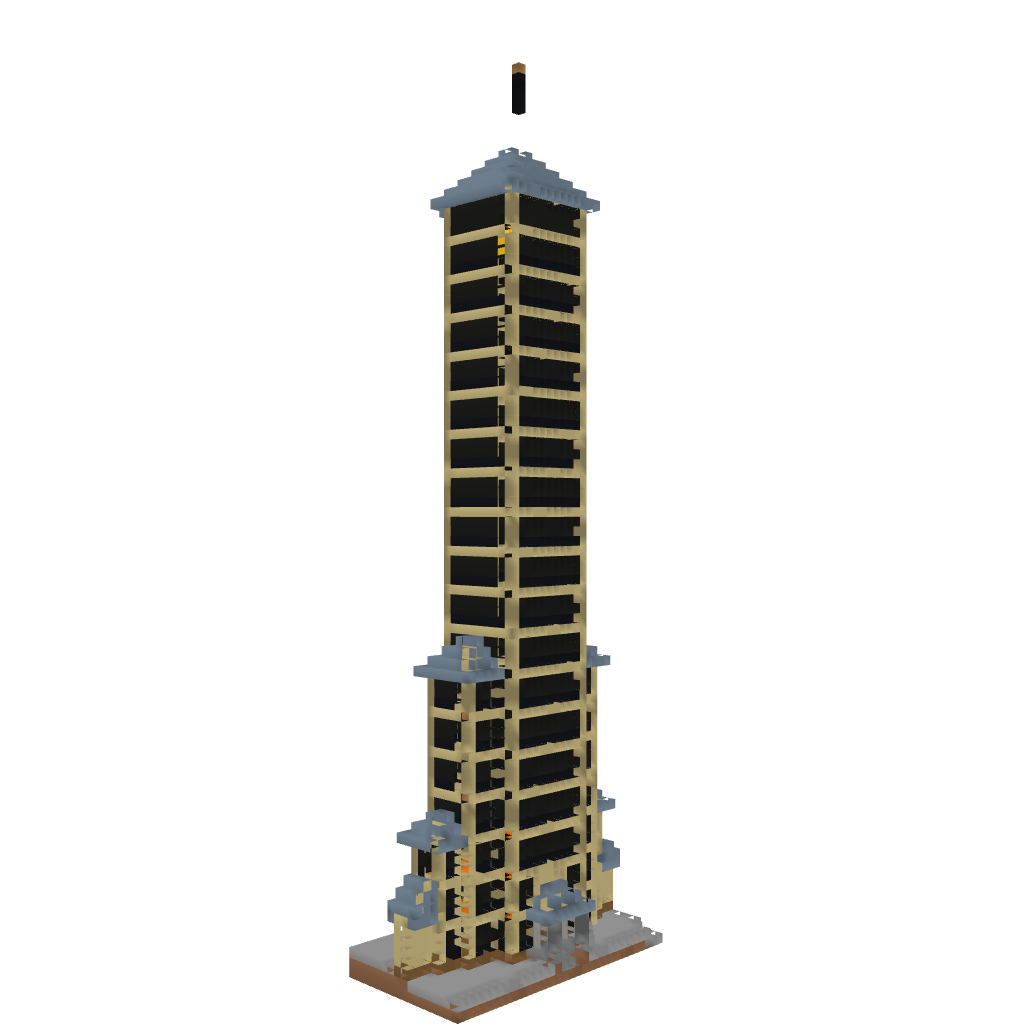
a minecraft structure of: Eternity Tower